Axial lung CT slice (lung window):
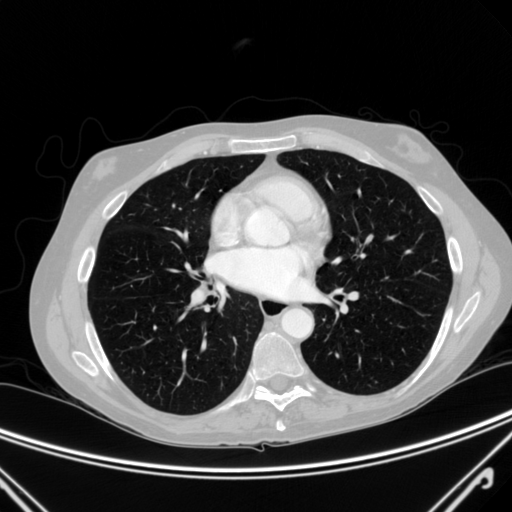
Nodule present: no